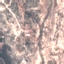
Label: HerbaceousVegetation